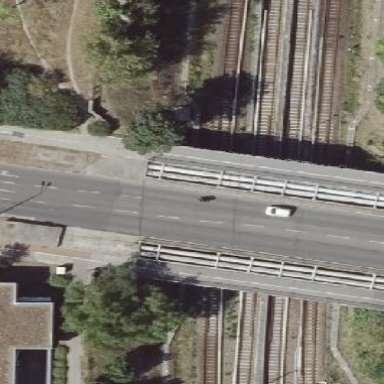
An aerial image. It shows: Bridge with beam structure.